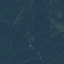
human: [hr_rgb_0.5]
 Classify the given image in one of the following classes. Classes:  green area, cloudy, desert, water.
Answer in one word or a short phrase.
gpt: green area